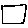
Label: square